Question: I am trying to make a program based on arrays with Excel. I have seen a lot of tutorials and I am trying it with the code below, but as u can see in the picture, Java is writing only at the last column of every row. I hope you can help me
'''
for (int i=0; i<10; i++){
Row row = sheetOLD.createRow(i);
Cell cell = row.createCell(0);
cell.setCellValue(i);
}
for (int i=0; i<3; i++){
@SuppressWarnings("resource")
Scanner input = new Scanner(System.in);
Cell name = sheetOLD.createRow(i).createCell(1);
name.setCellValue(input.nextLine());
}
Cell test = sheetOLD.createRow(7).createCell(1);
test.setCellValue("TEST");
'''

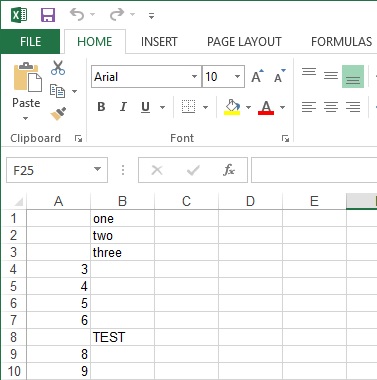
Answer: Use getRow insteadof createRow in 2 and 3 times (because createRow replace all row and delete all cell in row):
'''
for (int i=0; i<10; i++) {
Row row = sheetOLD.createRow(i);
Cell cell = row.createCell(0);
cell.setCellValue(i);
}
for (int i=0; i<3; i++){
@SuppressWarnings("resource")
Scanner input = new Scanner(System.in);
Cell name = sheetOLD.getRow(i).createCell(1);
name.setCellValue(input.nextLine());
}
Cell test = sheetOLD.getRow(7).createCell(1);
test.setCellValue("TEST");
'''
more info you can find <URL>